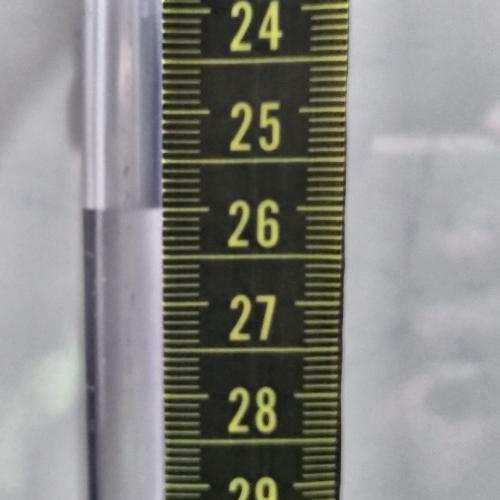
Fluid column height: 26.0 cm